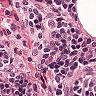
Metastatic tissue present: no